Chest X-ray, AP view. Patient: 30 years old, sex F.
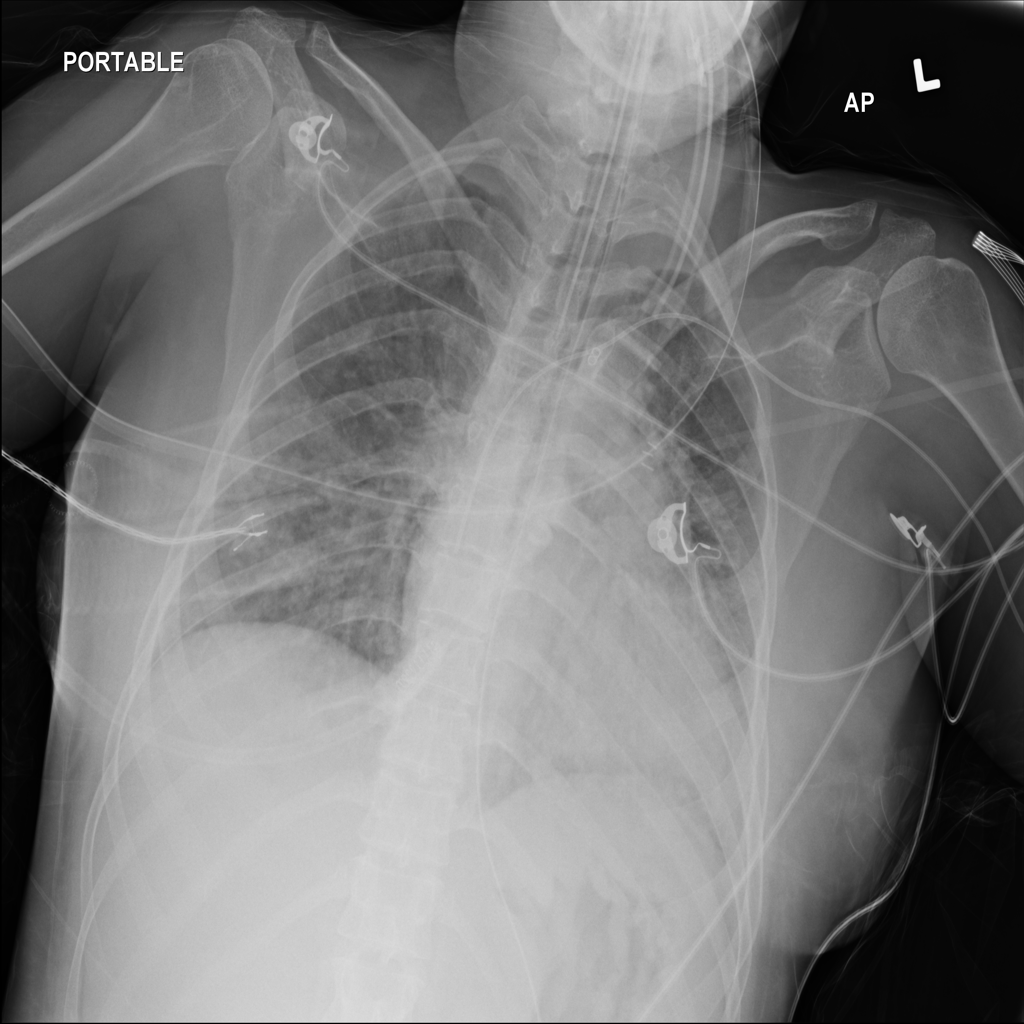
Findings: No Finding